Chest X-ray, PA view. Patient: 26 years old, sex M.
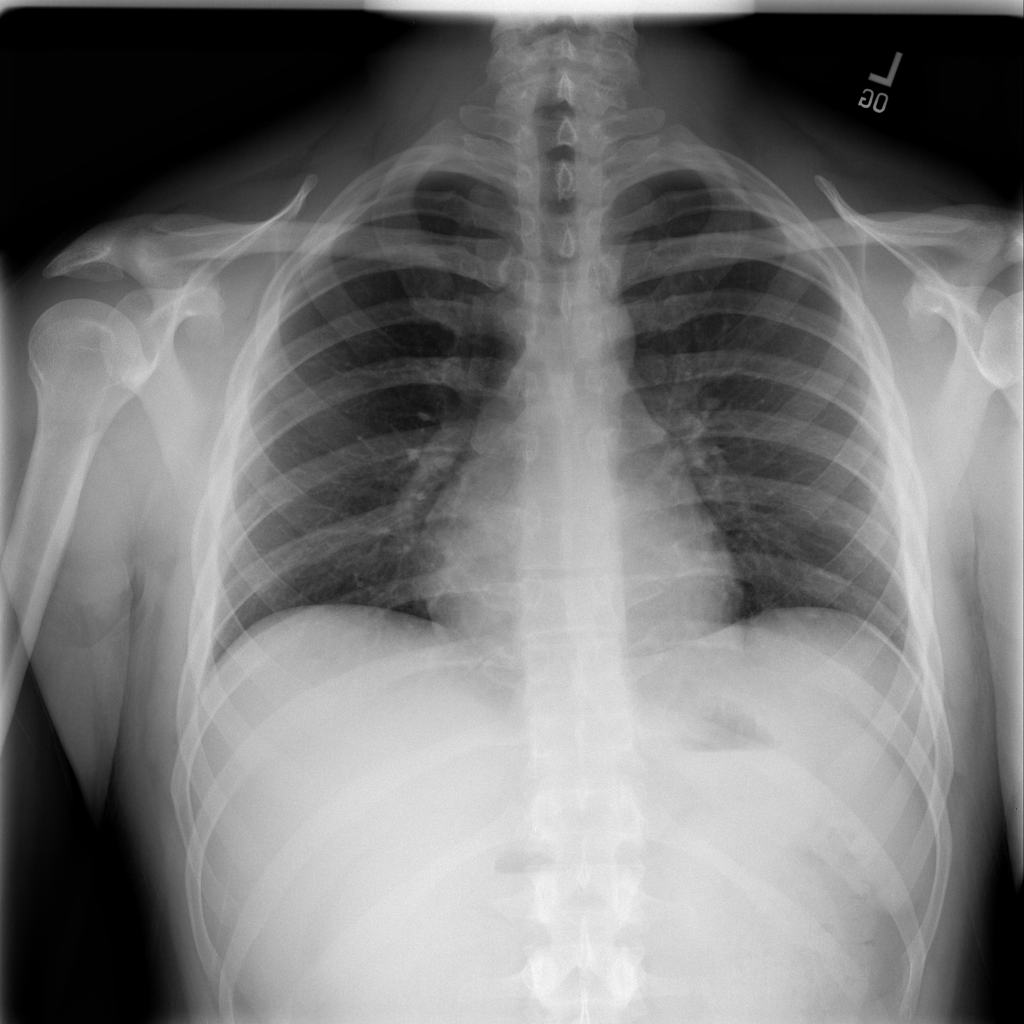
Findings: No Finding